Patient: sex F, age 86
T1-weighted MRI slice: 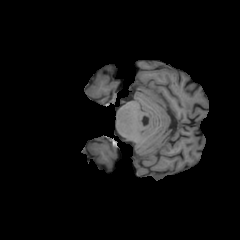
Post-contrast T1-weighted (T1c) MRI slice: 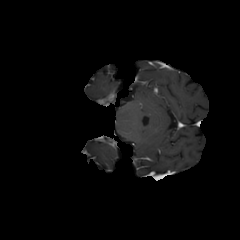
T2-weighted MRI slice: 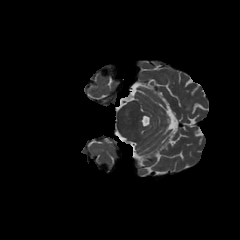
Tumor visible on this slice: no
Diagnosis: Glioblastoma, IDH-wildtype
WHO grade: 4